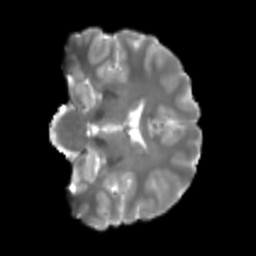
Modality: T2w
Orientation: coronal
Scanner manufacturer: siemens
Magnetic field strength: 3 T
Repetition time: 4 s
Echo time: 0.0594 s